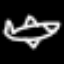
Label: airplane